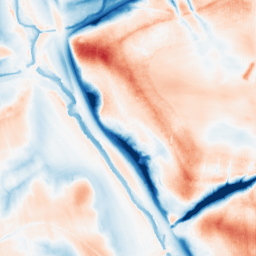
Category: edge_preserving
Decomposition family: guided
Decomposition parameters: radius: 16
eps: 0.1
Upsampling method: fft_zeropad
Upsampling parameters: scale: 2
Upsampling scale: 2